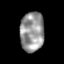
Tissue: skin
Cell type: Epithelial cells
Senescence score: 0.2064
Nuclear area (px): 929
Mean DAPI intensity: 150.129